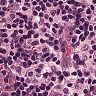
Metastatic tissue present: no